Question: I have installed Google Play Services extras as it says here: <URL>
I can't find out how can I add Google Play Services into my project as it shows here:

I don't see any libraries listed in that window because it's empty. I know where that library placed on my HDD. Myabe I can add it manually into my Eclipse project? How can I do it?
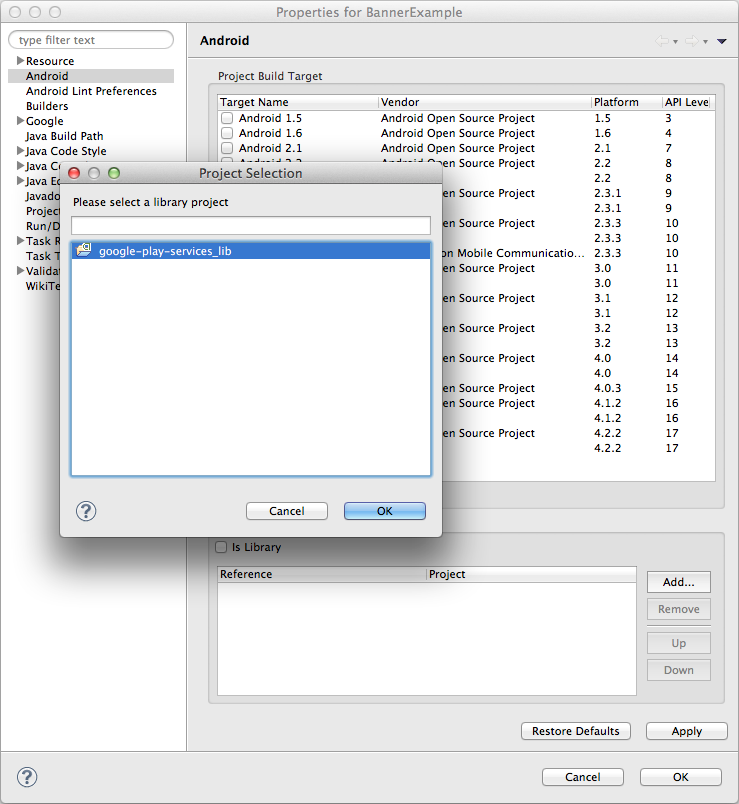
Answer: If you've installed google play services from the sdk manager then import it into your workspace by clicking:
File -> Import -> Existing Android Code -> Browse to this location on your HDD:
Your_AdtBundle_Folder/sdk/extras/google/google_play_services/libproject/google-play-services_lib